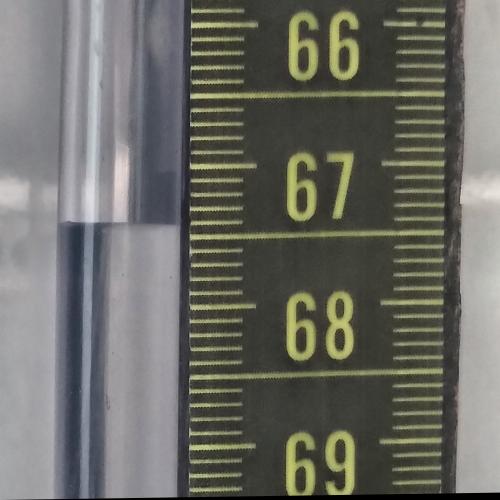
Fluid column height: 67.4 cm